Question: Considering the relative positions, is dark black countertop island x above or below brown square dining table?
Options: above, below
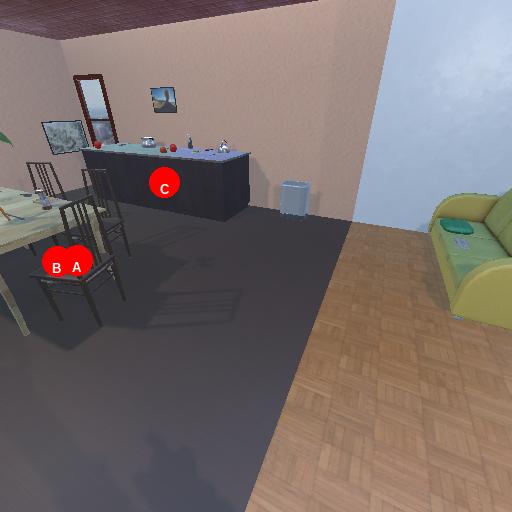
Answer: above